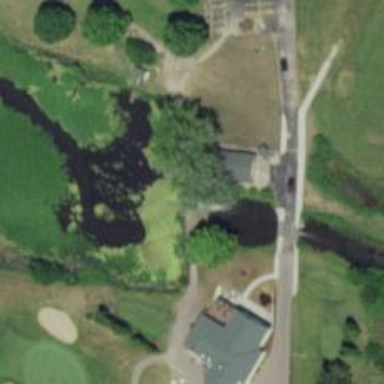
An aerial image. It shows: Service road designated as golf cart path.